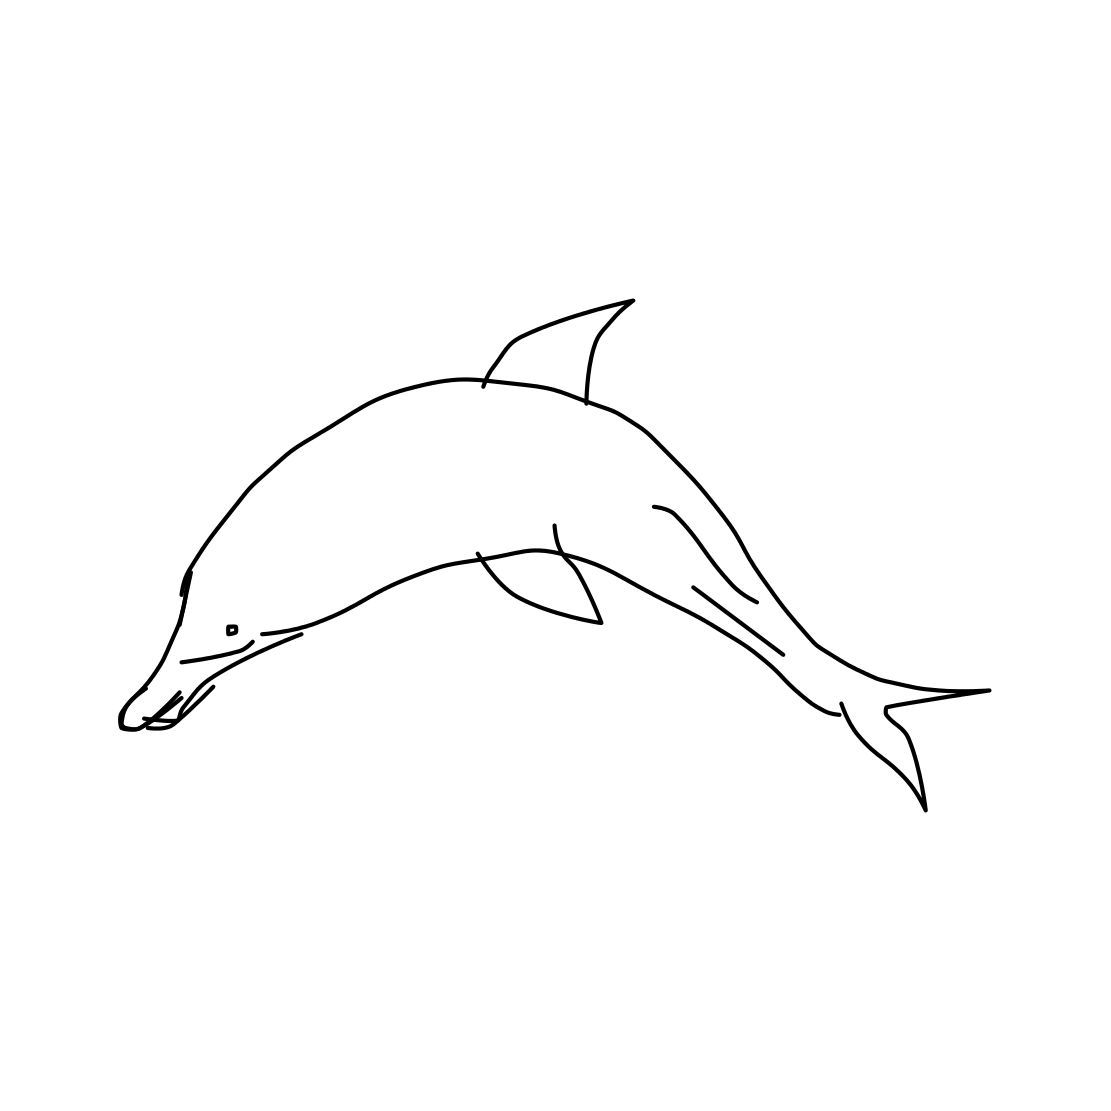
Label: dolphin